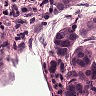
Metastatic tissue present: yes